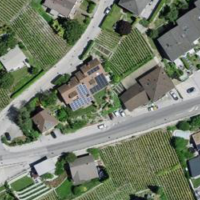
EUNIS habitat code: 54
Species observed at this site:
Lysimachia punctata